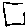
Label: square